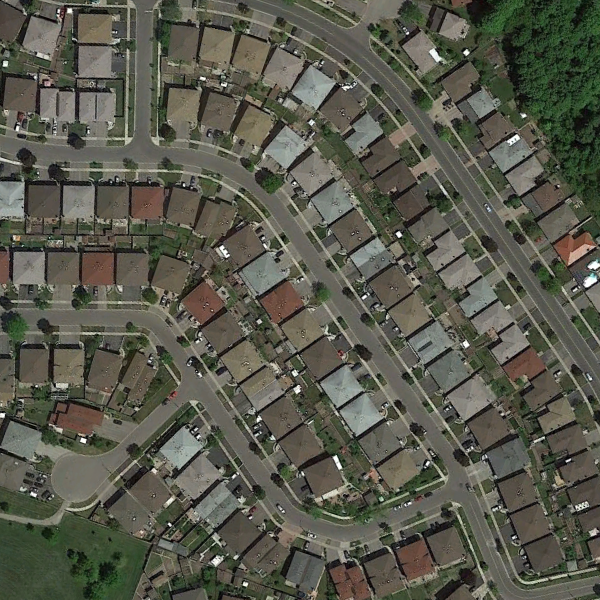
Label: DenseResidential